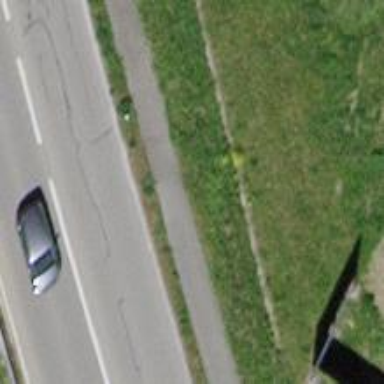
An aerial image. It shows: Asphalt cycleway.